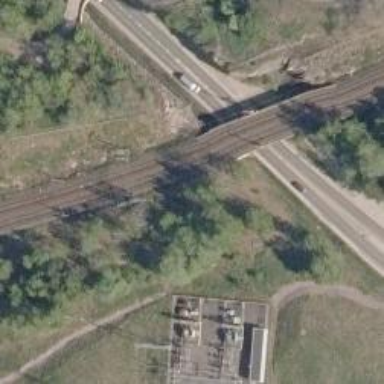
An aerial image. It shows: Railway with continuous electrified contact lines.